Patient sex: M
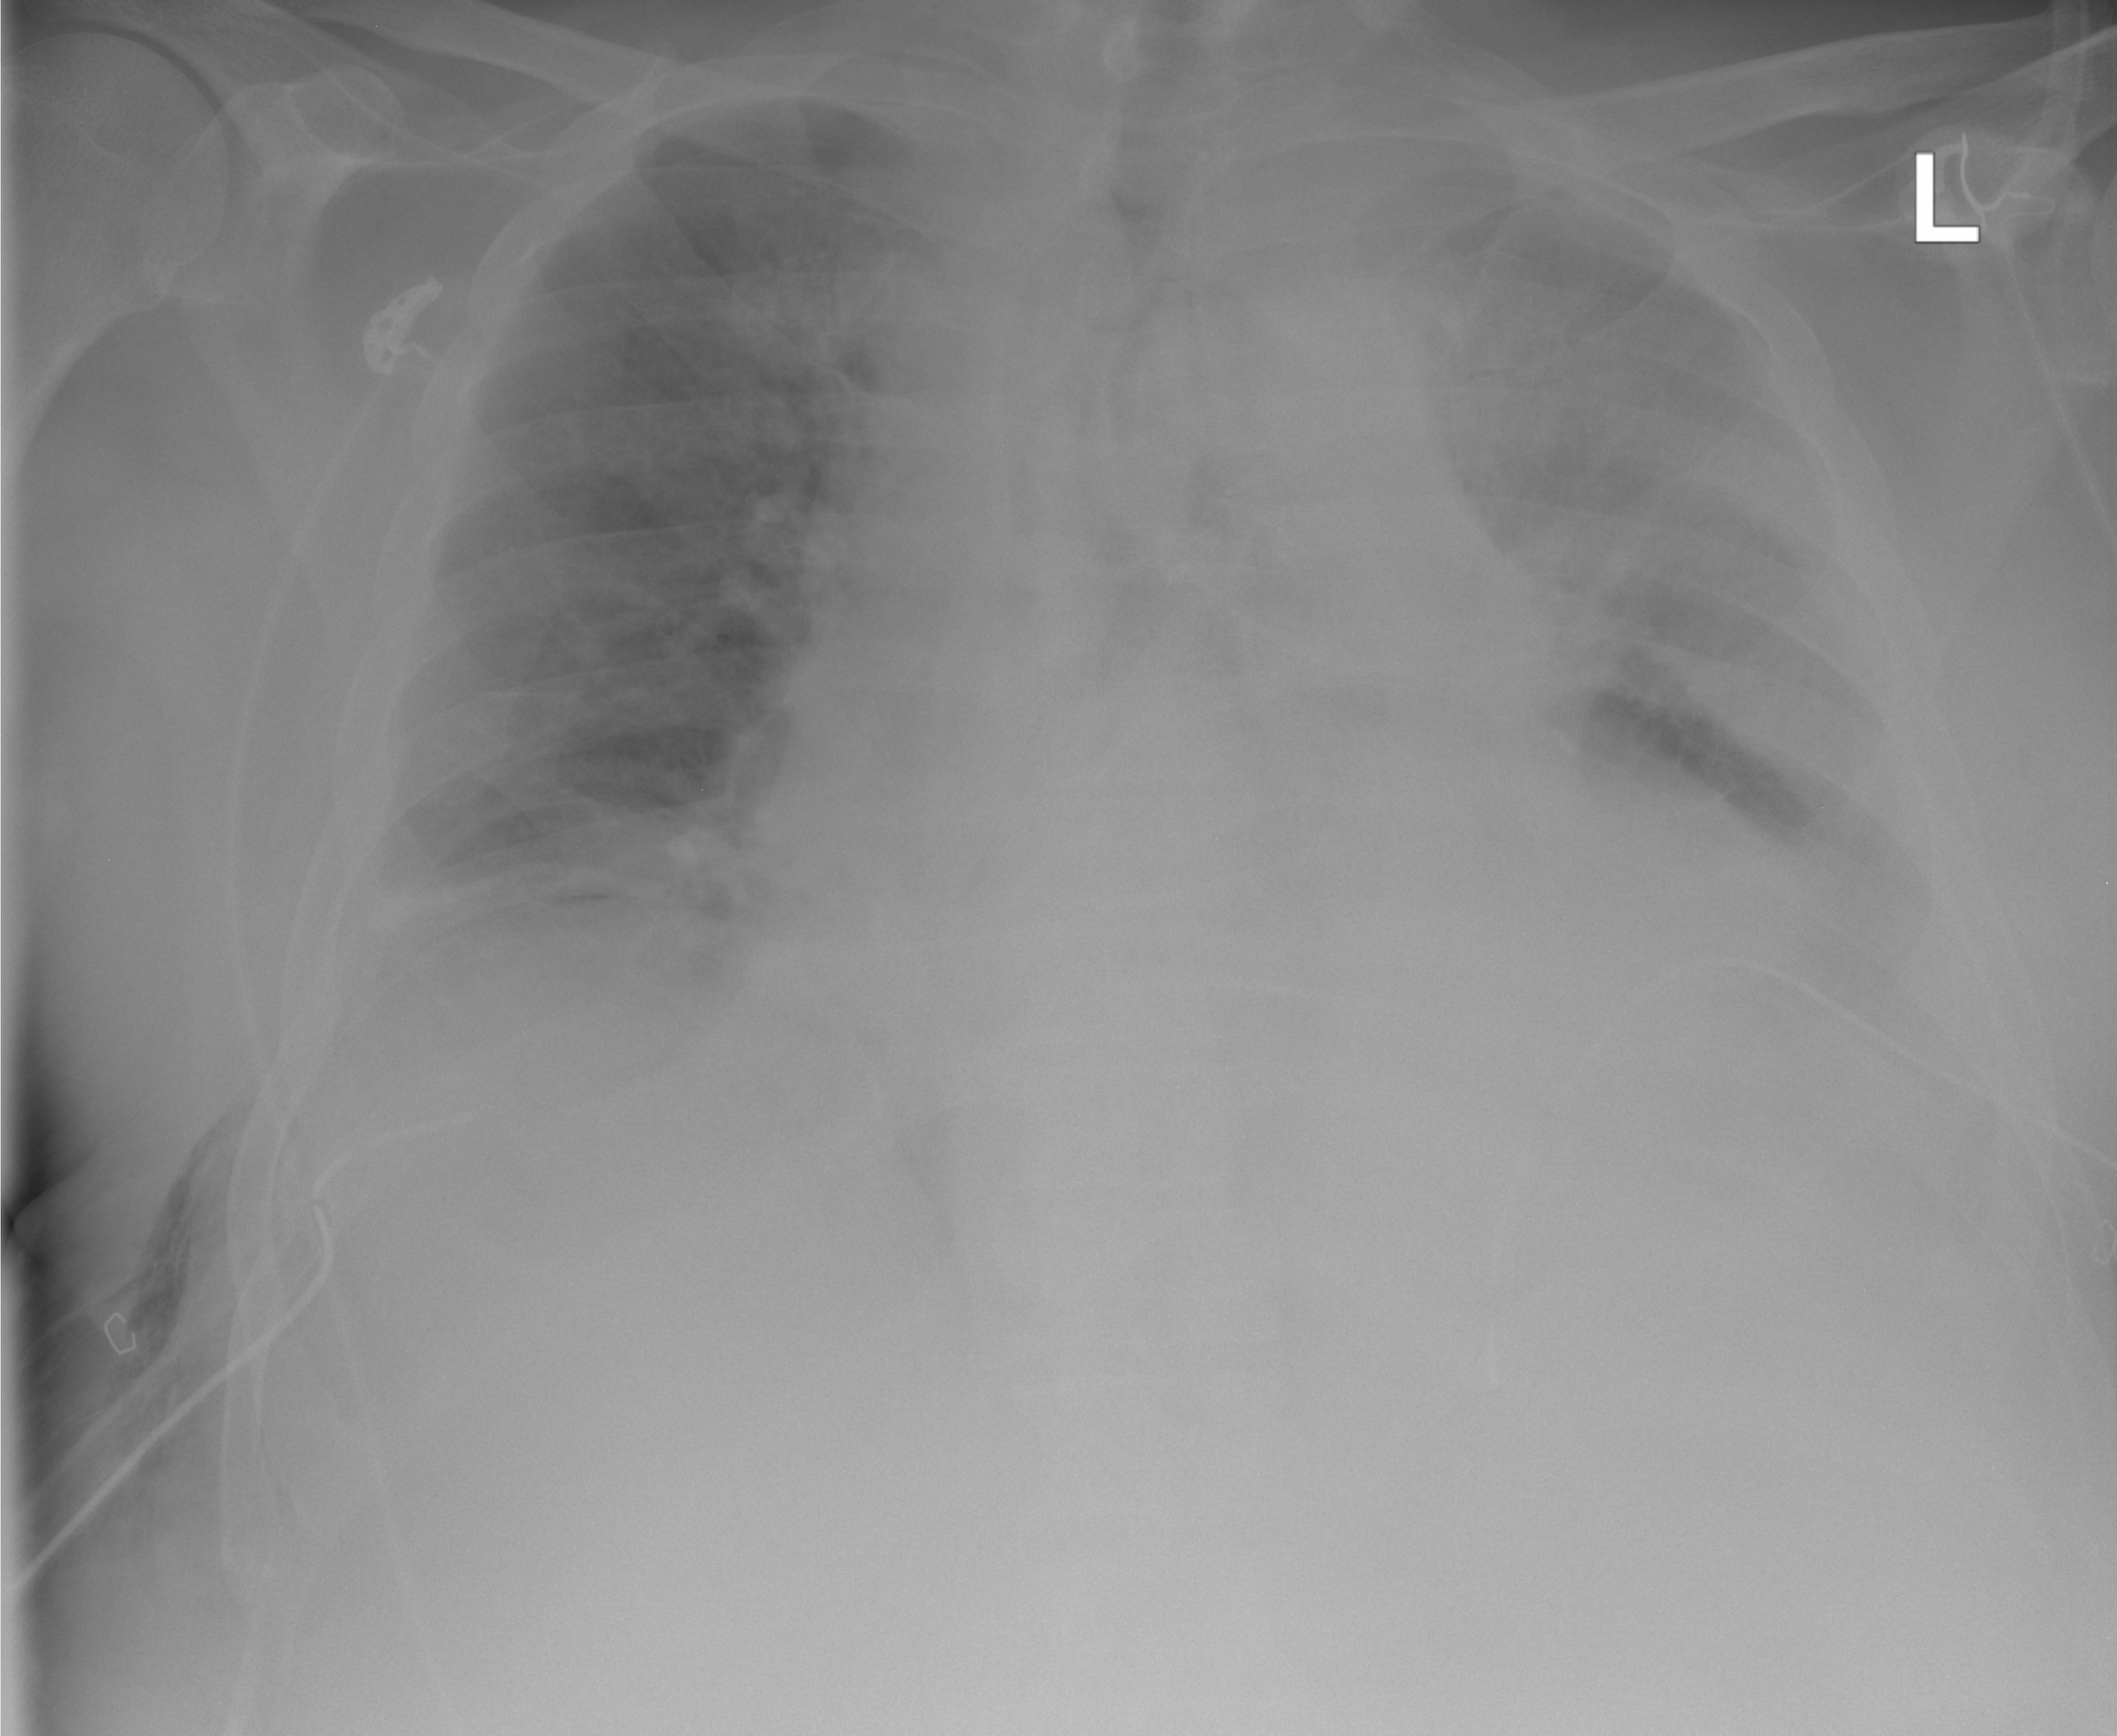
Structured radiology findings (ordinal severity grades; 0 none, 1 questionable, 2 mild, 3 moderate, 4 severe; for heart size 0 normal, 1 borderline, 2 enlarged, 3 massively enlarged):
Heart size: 2
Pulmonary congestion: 2
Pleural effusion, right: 2
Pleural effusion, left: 2
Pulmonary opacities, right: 0
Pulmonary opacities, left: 3
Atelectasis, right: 2
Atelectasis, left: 2